Question: I'm working through Scott Murray's <URL> - specifically, using update selection to introduce new data points. He demonstrates it with a simple bar chart, and then leaves updating the labels as an exercise. As a disclaimer, I'm almost a complete d3 noob.
So I've managed to get the labels transitioning onto the chart as each new data point arrives. But, for reasons mysterious, they don't center themselves in each bar. Weirdly, the old, original data points' bar labels - only the new ones don't work. Here's what it looks like (new data is sliding in from the right):

And here's my code:
'''
var labels = svg.selectAll("text")
.data(dataset);
labels.enter()
.append("text")
.text(function(d) {
return d;
})
.attr("x", w)
.attr("y", function(d) {
return h - yScale(d) + 14;
})
.attr("font-family", "sans-serif")
.attr("font-size", "11px")
.attr("fill", "white");
labels.transition()
.duration(500)
.text(function(d) {
return d;
})
.attr("x", function(d, i) {
return xScale(i) + xScale.rangeBand() / 2 ;
})
.attr("y", function(d) {
return h - yScale(d) + 14;
});
'''
My instinct is that it's something going wrong in the third chunk - after 'labels.transition()', and specifically, something going on with my 'xScale.rangeBand() / 2' business. But any insight would be very welcome!
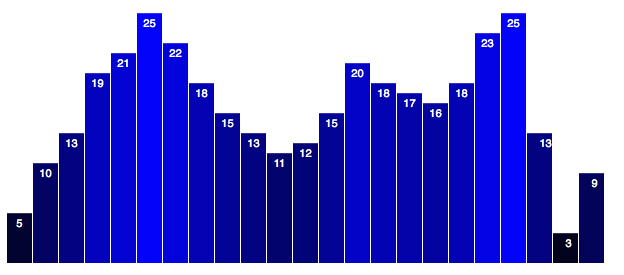
Answer: The labels are correctly placed. You should set the attribute 'text-anchor' to 'middle' to get the labels horizontally centered.
'''
labels.enter()
.append("text")
.attr("text-anchor", "middle")
.text(function(d) {
return d;
})
.attr("x", w)
.attr("y", function(d) {
return h - yScale(d) + 14;
})
.attr("font-family", "sans-serif")
.attr("font-size", "11px")
.attr("fill", "white");
'''
Happy learning!